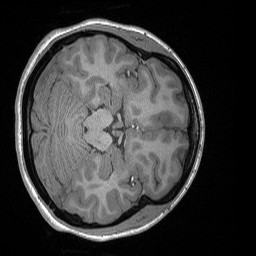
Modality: T1w
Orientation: axial
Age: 24
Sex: female
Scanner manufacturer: siemens
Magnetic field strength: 3 T
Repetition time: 1.56 s
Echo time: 0.00207 s